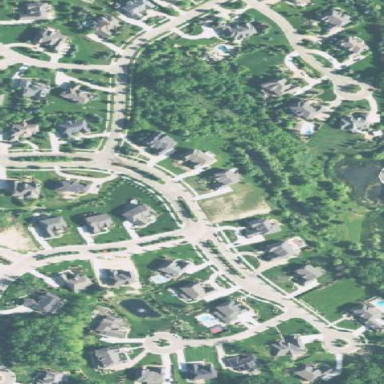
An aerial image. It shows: Single-family residential area.